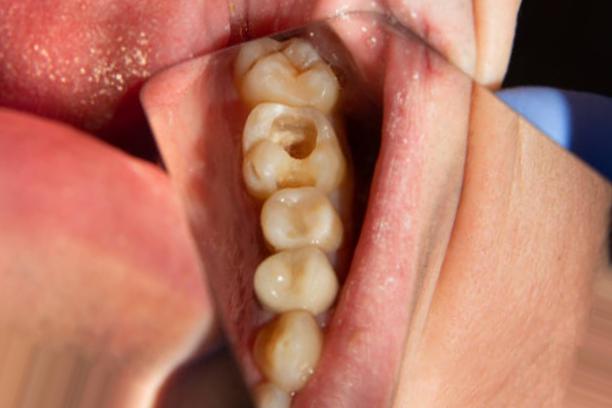
Condition: Caries